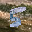
Label: 5